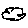
Label: cloud